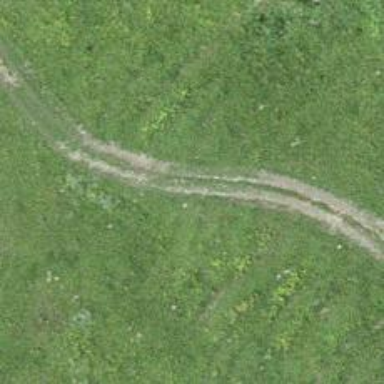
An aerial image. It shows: Track with very rough surface.